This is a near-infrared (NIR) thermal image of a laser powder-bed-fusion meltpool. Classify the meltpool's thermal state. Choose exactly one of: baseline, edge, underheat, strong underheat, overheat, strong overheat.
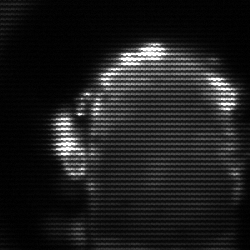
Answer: baseline